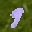
Label: 9